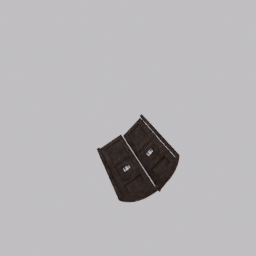
Label: architecture